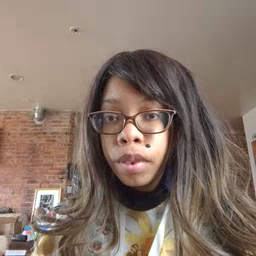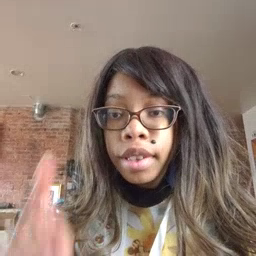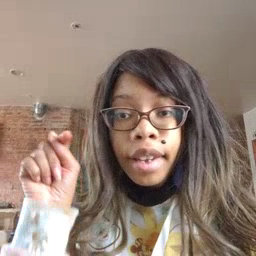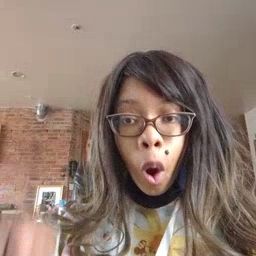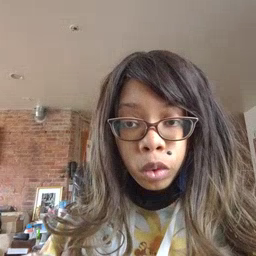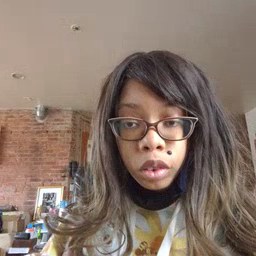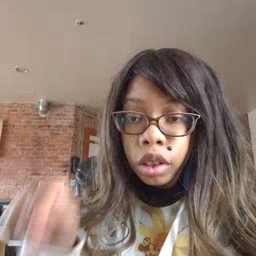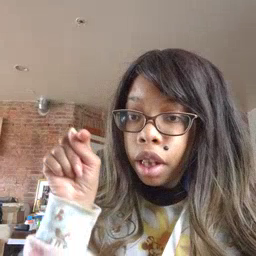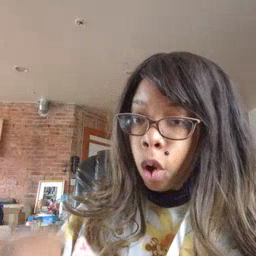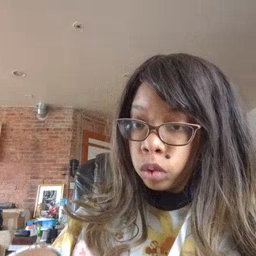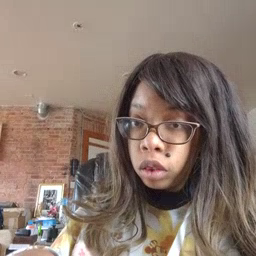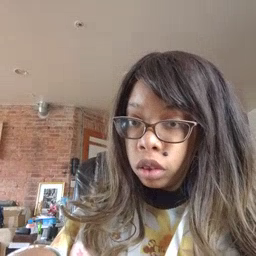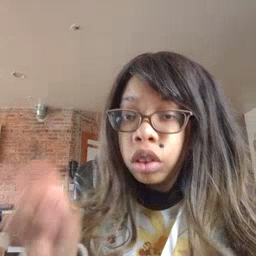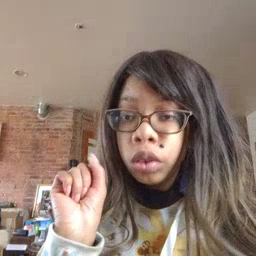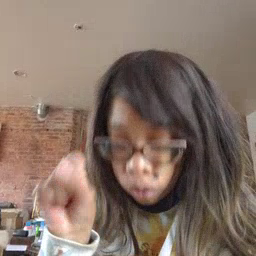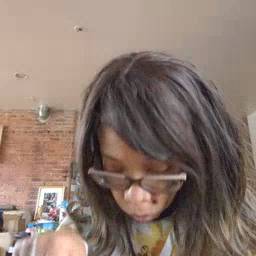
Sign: down